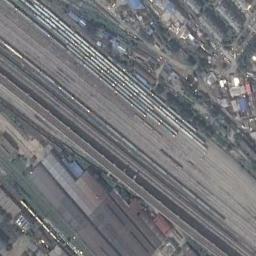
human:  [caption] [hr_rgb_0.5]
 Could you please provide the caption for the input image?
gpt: Several buildings of different shapes and sizes are beside the railway .

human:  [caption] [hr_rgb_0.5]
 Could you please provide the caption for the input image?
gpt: There are trees and cars on both sides of the railway .

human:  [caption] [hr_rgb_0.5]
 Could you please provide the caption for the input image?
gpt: These railways are flanked by some buildings of different sizes and some trains are on the railways .

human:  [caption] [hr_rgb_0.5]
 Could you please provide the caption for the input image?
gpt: The railway is next to some houses .

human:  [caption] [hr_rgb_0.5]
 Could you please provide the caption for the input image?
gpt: There are some buildings beside the railway with some trains .